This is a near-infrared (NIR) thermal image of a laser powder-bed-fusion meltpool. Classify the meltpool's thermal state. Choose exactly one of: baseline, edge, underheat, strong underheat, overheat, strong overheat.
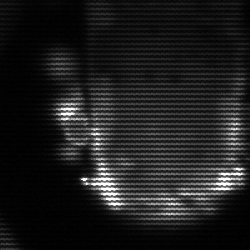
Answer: baseline